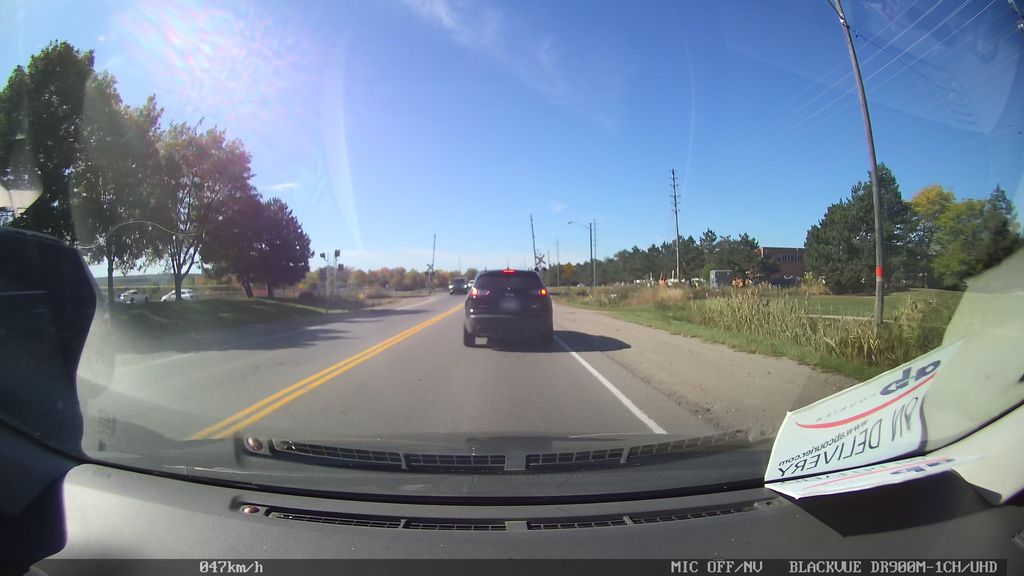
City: toronto